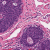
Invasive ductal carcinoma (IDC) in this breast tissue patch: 0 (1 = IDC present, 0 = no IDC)